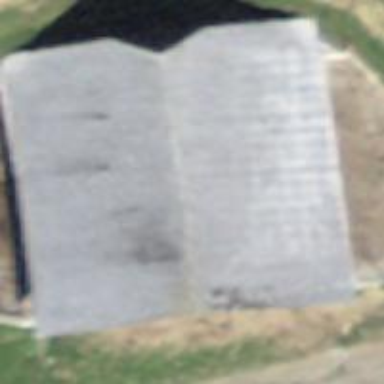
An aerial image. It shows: Farm auxiliary building.